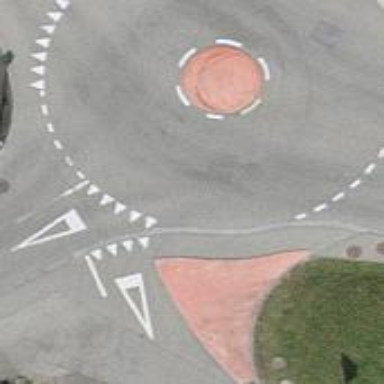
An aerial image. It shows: Unclassified road featuring roundabout.